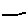
Label: line